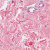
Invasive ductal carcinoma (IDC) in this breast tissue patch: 0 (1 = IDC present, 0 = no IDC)